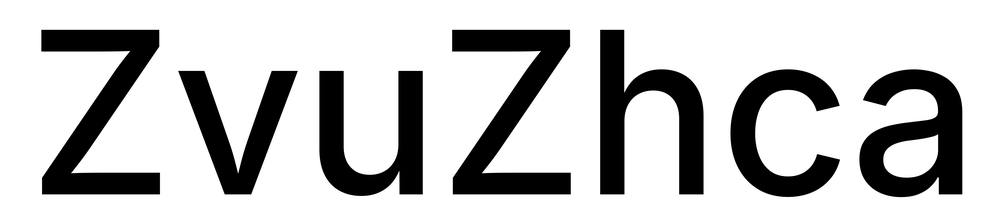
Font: Inter_Medium